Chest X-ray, AP view. Patient: 43 years old, sex M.
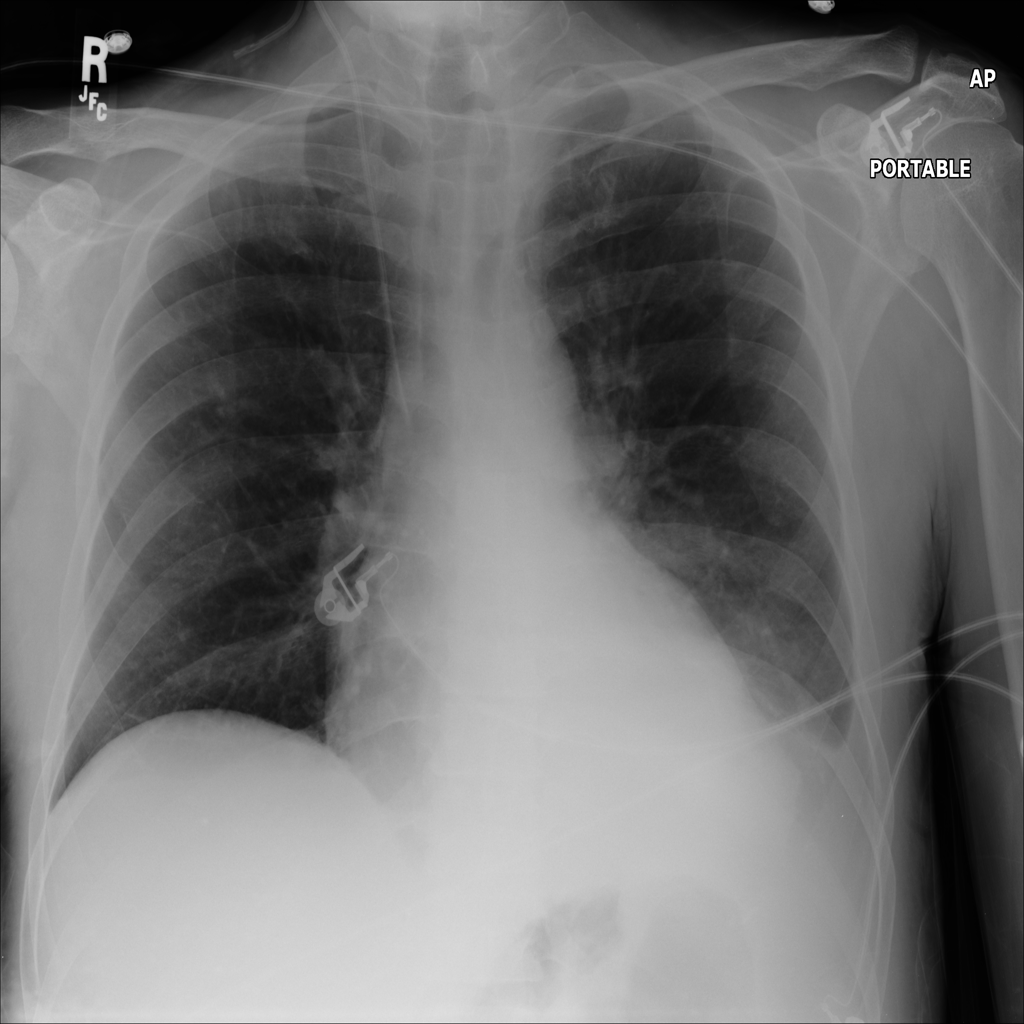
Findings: Consolidation, Effusion